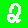
Digit: 2